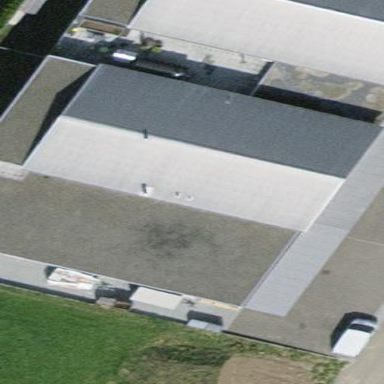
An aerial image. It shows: Building that houses car repair shop.